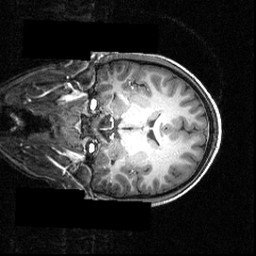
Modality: T1w
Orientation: coronal
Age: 16
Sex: male
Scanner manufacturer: siemens
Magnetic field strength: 3.951 T
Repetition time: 1.5 s
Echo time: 0.00335 s